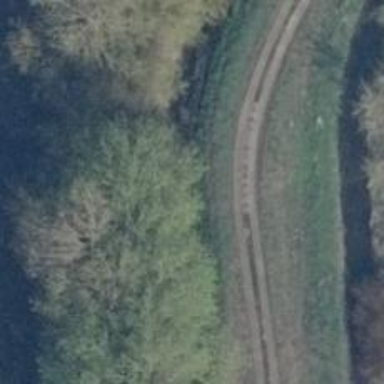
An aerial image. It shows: Track with grade 1 quality.